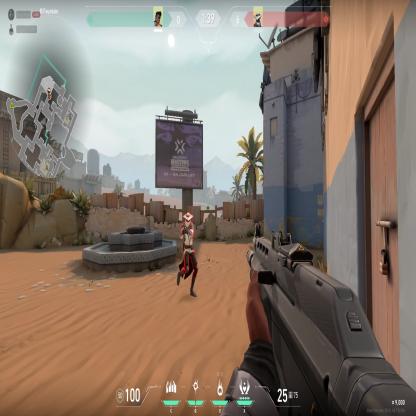
Label: enemy